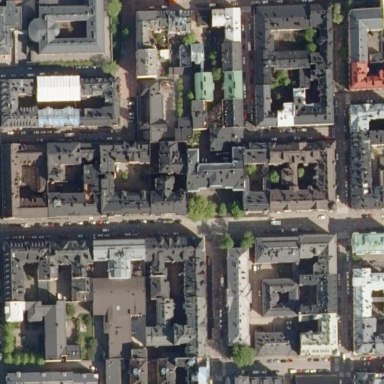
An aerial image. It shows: View of city block.